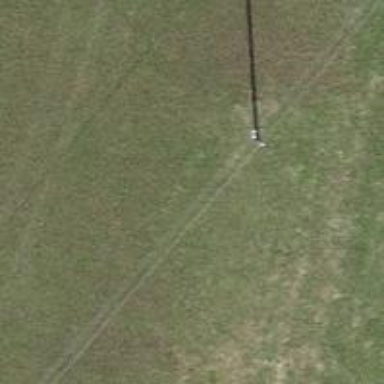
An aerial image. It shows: Power pole.